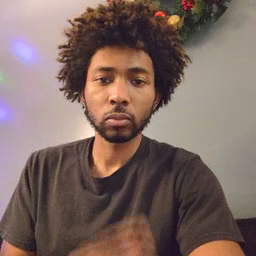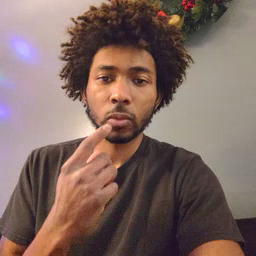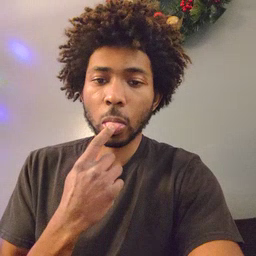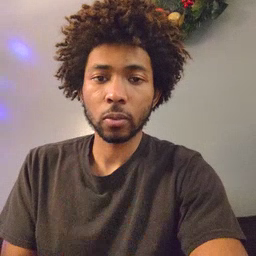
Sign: tongue